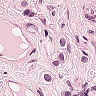
Metastatic tissue present: yes